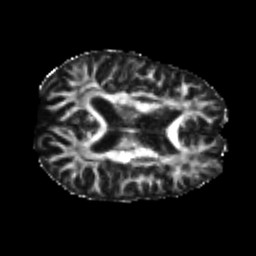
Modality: FA
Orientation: axial
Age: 20
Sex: male
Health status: healthy
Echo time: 0.074 s